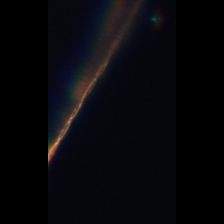
Taxon: Psuedo-nitzschia
Group: Diatoms